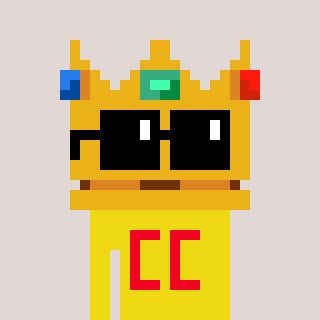
a pixel art character with square black sunglasses, a crown-shaped head and a yellow-colored body on a warm background